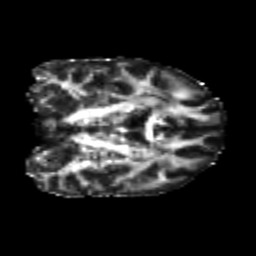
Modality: FA
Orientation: coronal
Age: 22
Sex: male
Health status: healthy
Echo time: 0.074 s